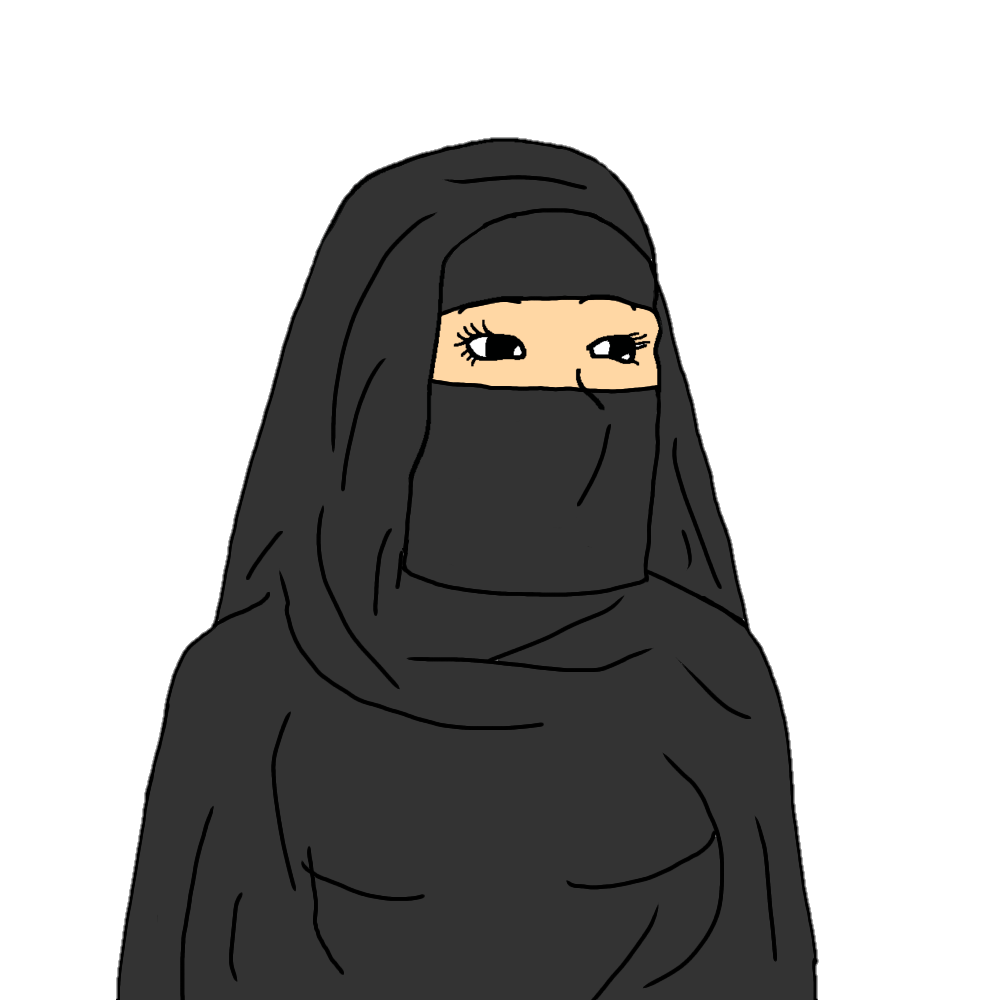
Label: 5_Trad_Wife